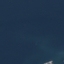
Label: SeaLake